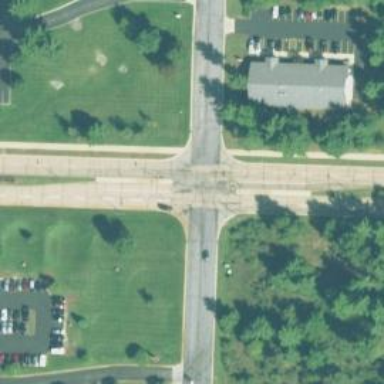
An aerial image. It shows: Crossing on the path.